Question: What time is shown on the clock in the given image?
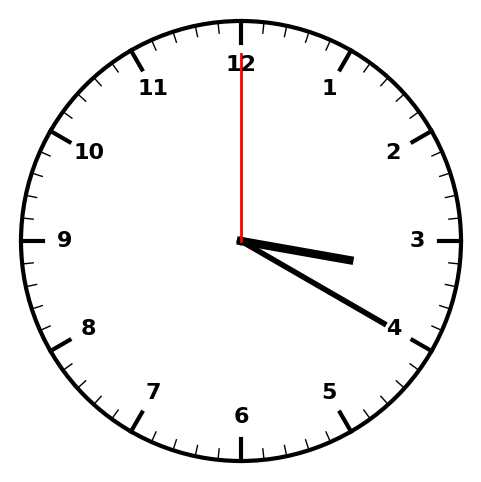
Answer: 03:20:00